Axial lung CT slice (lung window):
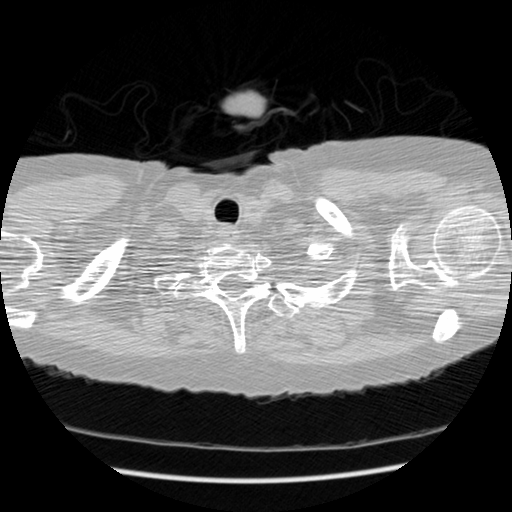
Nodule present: no